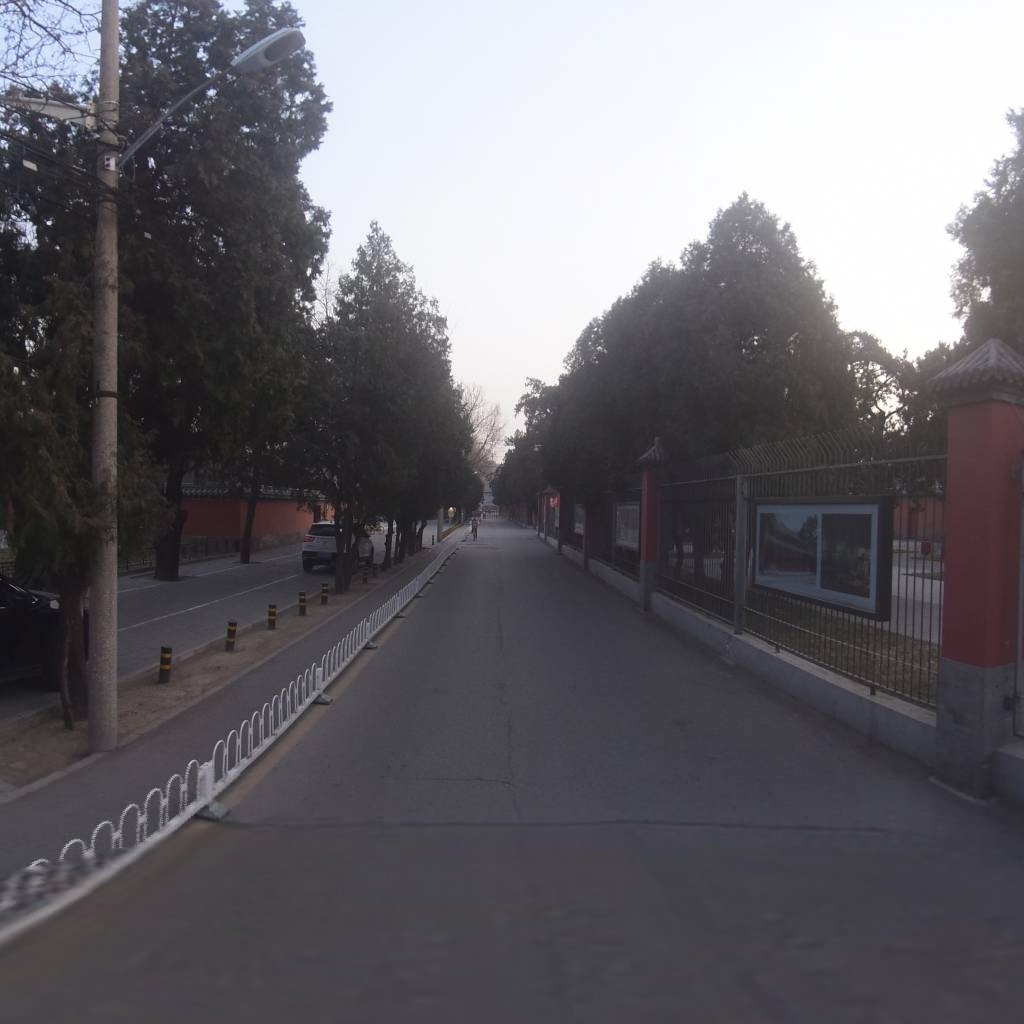
Region: Xicheng
Road damage annotations: longitudinal crack, transverse crack